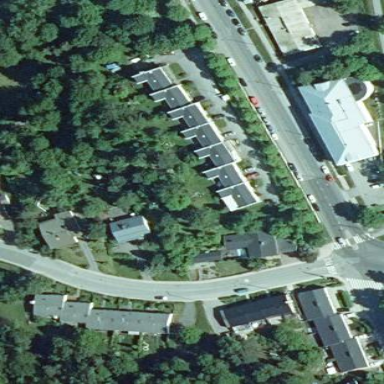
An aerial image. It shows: Terrace building with gabled roof.